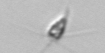
Label: Calciopappus